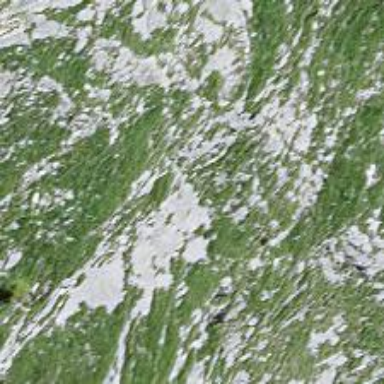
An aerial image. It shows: Cliff in nature.